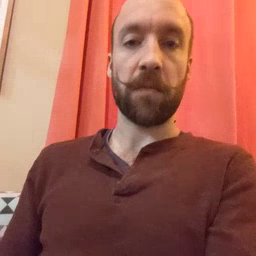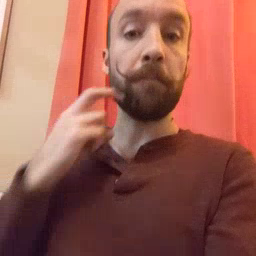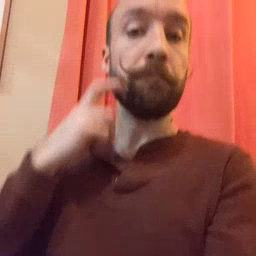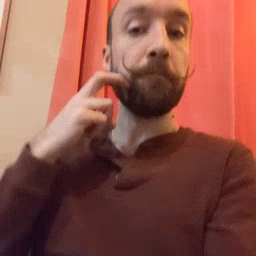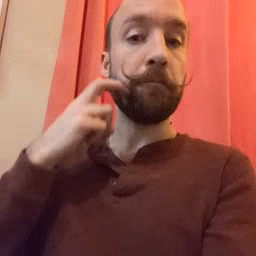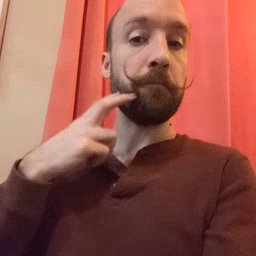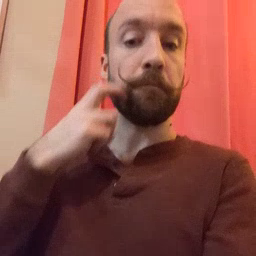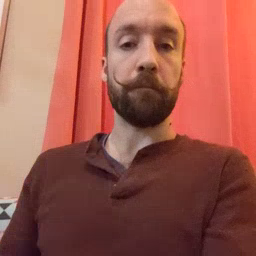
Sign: gum